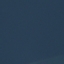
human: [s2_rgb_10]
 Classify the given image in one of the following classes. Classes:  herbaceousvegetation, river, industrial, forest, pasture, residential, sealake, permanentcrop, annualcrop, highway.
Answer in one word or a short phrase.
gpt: SeaLake